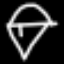
Label: diamond